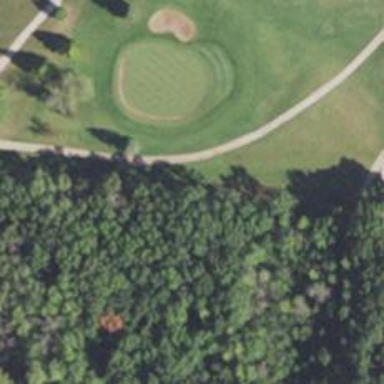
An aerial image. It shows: Path for both road and golf.